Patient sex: F
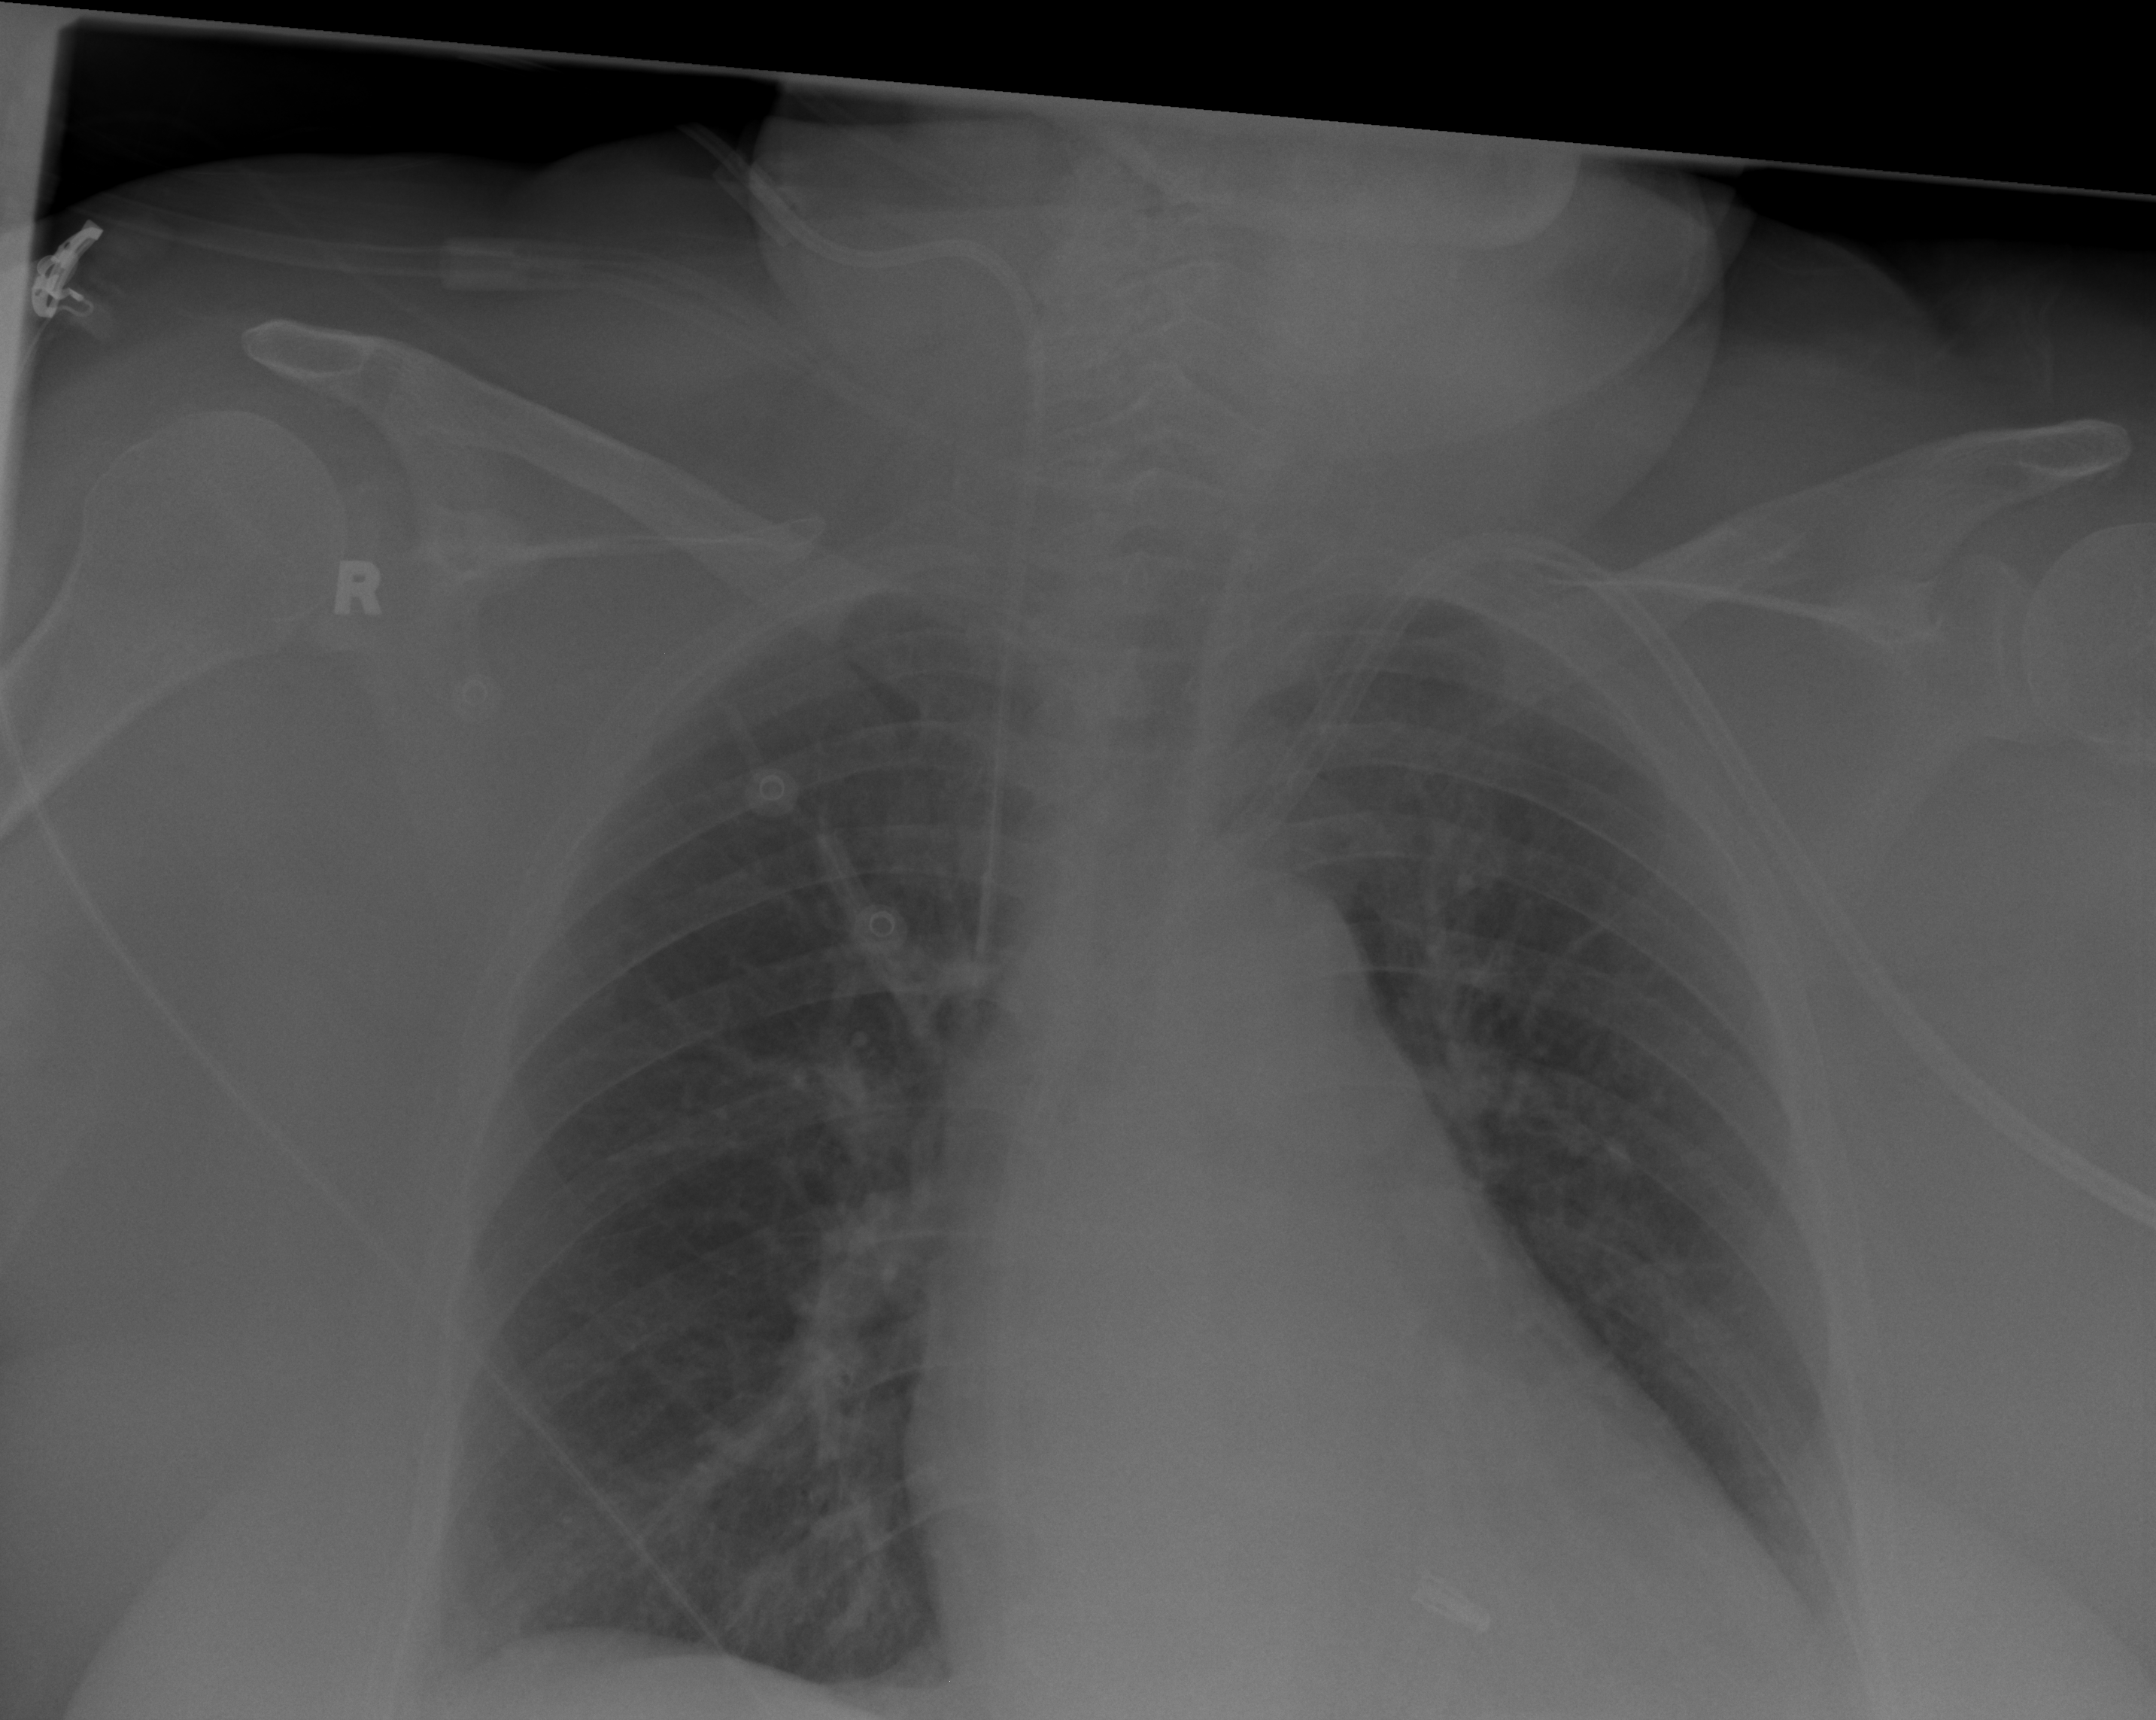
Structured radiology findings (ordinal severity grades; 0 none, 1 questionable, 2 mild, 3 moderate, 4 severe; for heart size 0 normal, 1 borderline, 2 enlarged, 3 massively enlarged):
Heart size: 2
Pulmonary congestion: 0
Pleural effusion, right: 0
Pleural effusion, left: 1
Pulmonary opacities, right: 0
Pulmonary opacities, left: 0
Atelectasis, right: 0
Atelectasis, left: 0